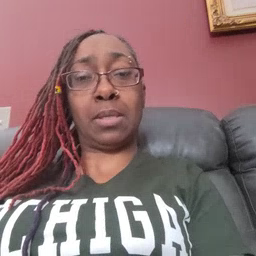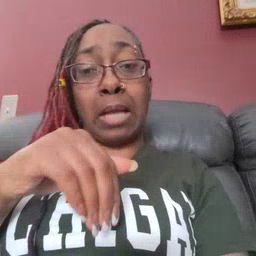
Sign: night